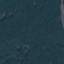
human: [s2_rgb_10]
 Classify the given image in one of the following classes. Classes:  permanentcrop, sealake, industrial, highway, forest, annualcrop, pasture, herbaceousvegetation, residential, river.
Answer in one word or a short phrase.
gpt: Forest